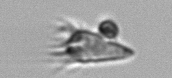
Label: Paratontonia_gracillima